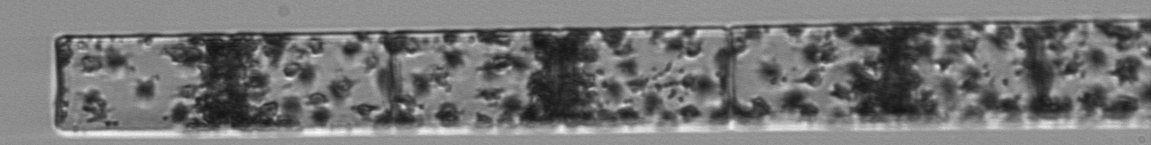
Label: Guinardia_flaccida